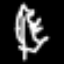
Label: leaf